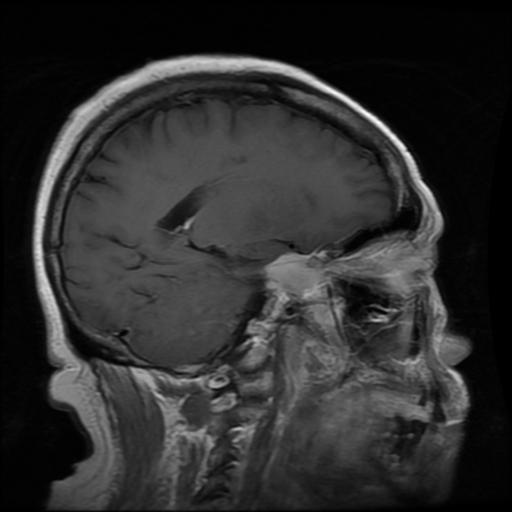
Label: meningioma